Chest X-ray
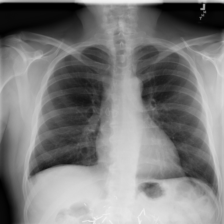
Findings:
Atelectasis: negative
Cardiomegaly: negative
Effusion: negative
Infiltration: negative
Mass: negative
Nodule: negative
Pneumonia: negative
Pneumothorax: negative
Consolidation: negative
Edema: negative
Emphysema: negative
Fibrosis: negative
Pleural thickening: negative
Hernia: negative